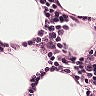
Metastatic tissue present: no